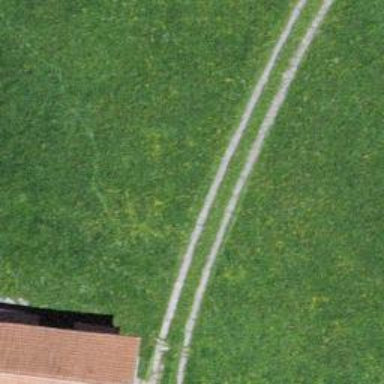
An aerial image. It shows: Track with grade 4 track type.